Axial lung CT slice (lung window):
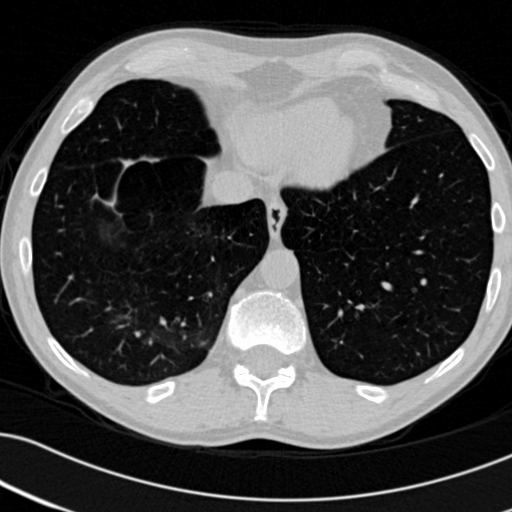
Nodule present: no